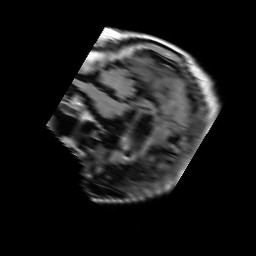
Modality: FLAIR
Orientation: sagittal
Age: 70
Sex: male
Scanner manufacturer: philips
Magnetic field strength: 1.5 T
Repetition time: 10 s
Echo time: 0.11 s